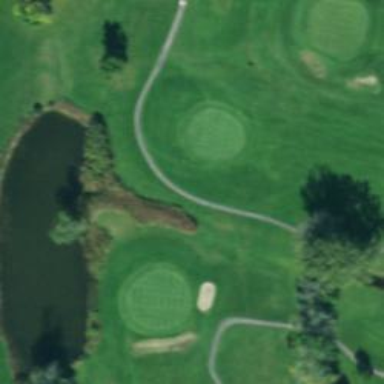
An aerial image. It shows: Footway that doubles as golf path.